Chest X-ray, PA view. Patient: 63 years old, sex F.
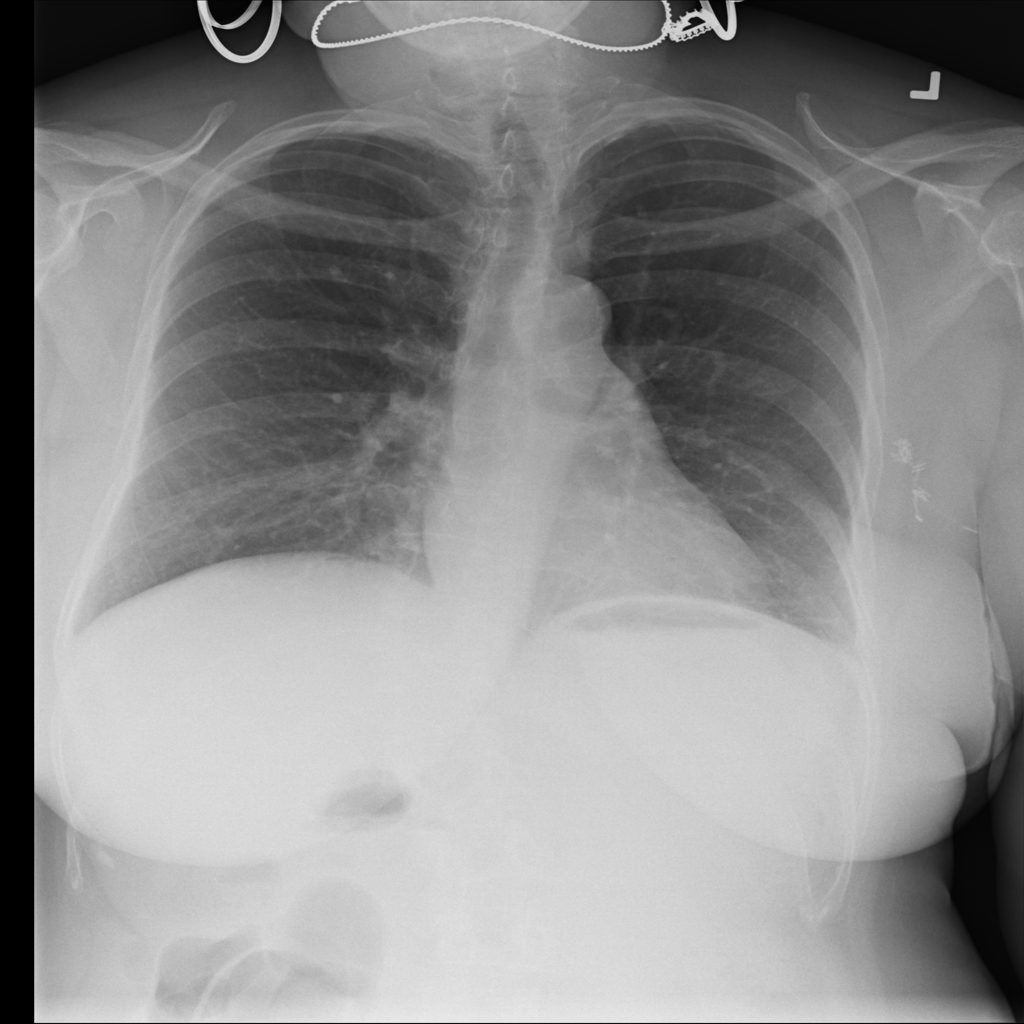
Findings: No Finding